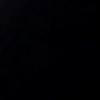
Label: space